Chest X-ray. View position: AP
Patient age: 11
Patient sex: F
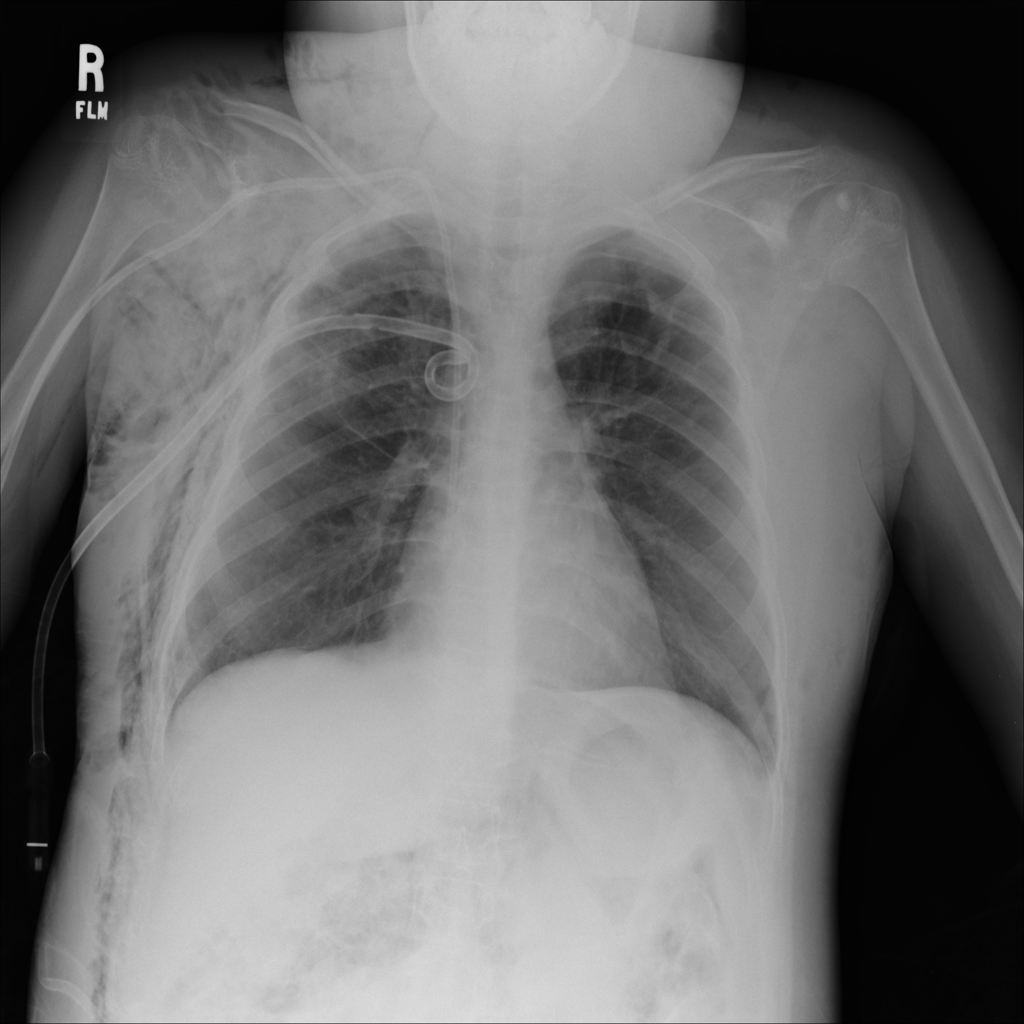
Finding: Pneumothorax